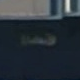
Vehicle type: Car